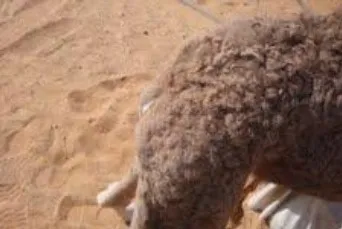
Lateral view of one-day old camel showing anury.
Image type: medical_photograph (skin_photograph)